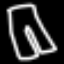
Label: pants